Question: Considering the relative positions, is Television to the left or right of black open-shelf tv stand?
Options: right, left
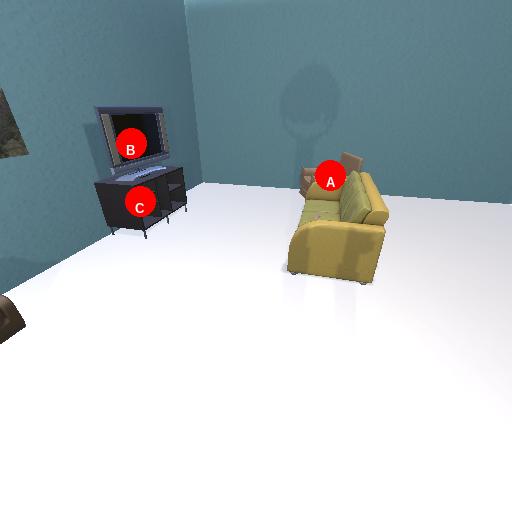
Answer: right